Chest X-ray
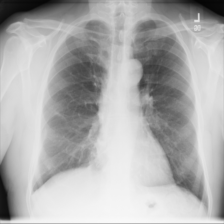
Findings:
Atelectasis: negative
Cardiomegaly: negative
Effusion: negative
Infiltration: negative
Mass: negative
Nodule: negative
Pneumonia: negative
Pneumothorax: negative
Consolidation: negative
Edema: negative
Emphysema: negative
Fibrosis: negative
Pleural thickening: negative
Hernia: negative